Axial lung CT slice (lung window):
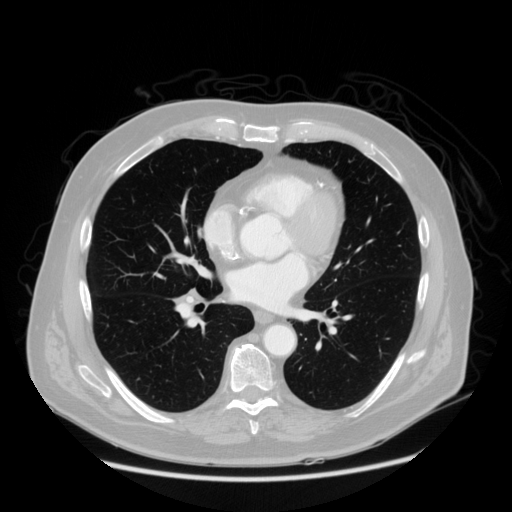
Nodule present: no